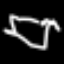
Label: squiggle